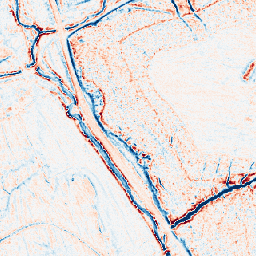
Category: edge_preserving
Decomposition family: anisotropic_diffusion
Decomposition parameters: iterations: 10
kappa: 30
gamma: 0.15
Upsampling method: nearest
Upsampling parameters: scale: 4
Upsampling scale: 4